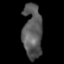
Tissue: lung
Cell type: Epithelial cells
Senescence score: 0.2308
Nuclear area (px): 1019
Mean DAPI intensity: 88.388